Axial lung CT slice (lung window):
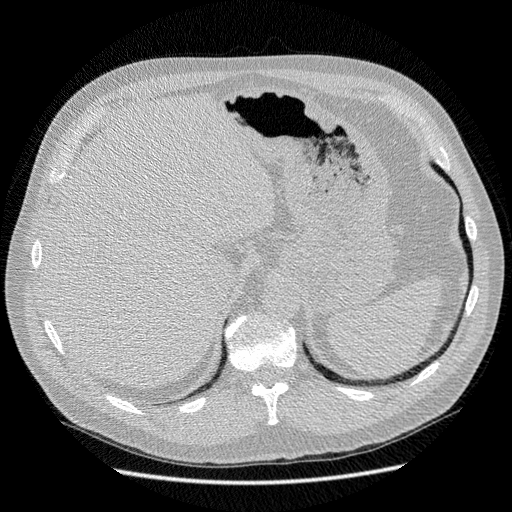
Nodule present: no